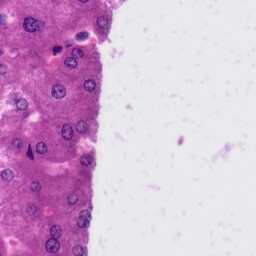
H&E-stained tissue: Liver